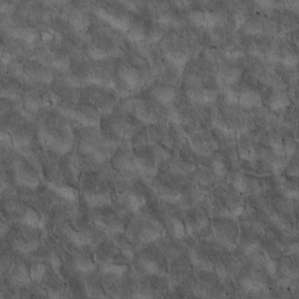
Label: non_frost